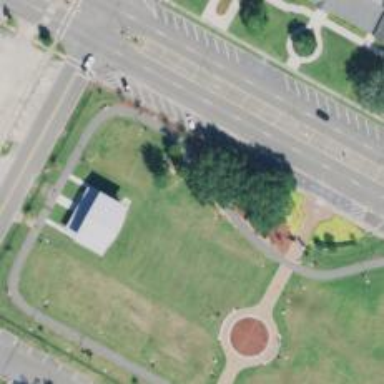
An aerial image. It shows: Historic memorial is present in the image.